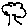
Label: tree